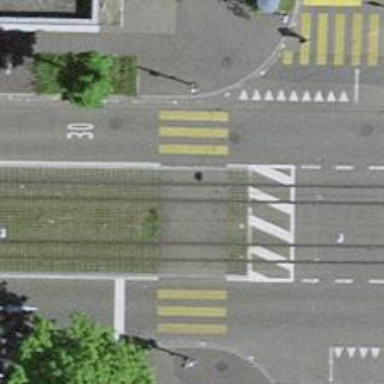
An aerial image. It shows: Railway crossing.